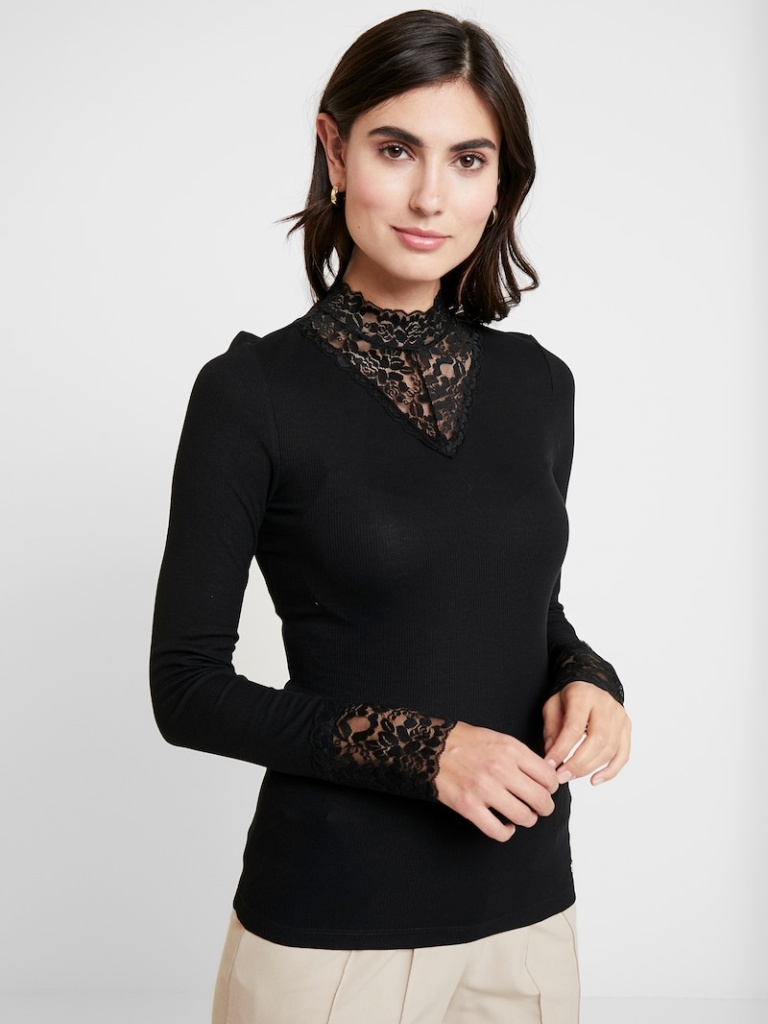
knit tight a long-sleeved with the sleeves down hip length Fully Tucked in turtle top